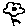
Label: flower